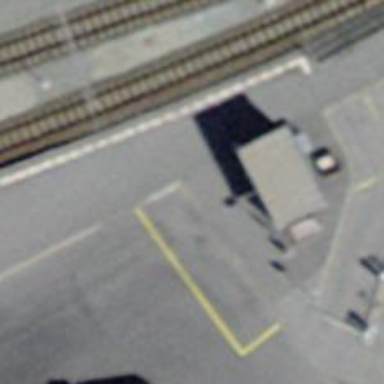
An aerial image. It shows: Platform for public transport with shelter.